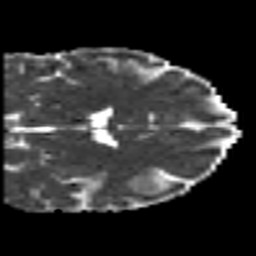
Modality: MD
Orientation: coronal
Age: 26
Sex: female
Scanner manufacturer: siemens
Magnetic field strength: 3 T
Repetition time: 7 s
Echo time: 0.0926 s